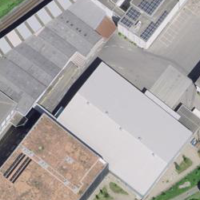
EUNIS habitat code: 54
Species observed at this site:
Erithacus rubecula